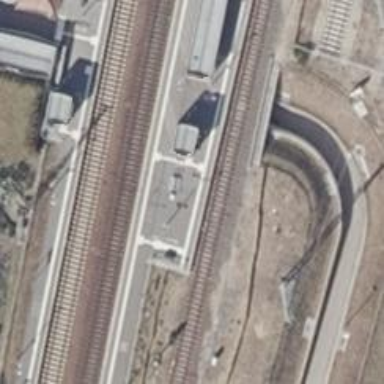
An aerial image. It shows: Close-up of railway platform edge.